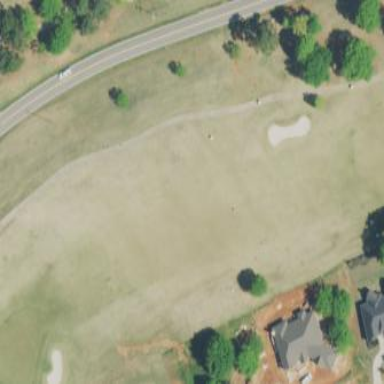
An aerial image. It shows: Grassy area designated as golf fairway.